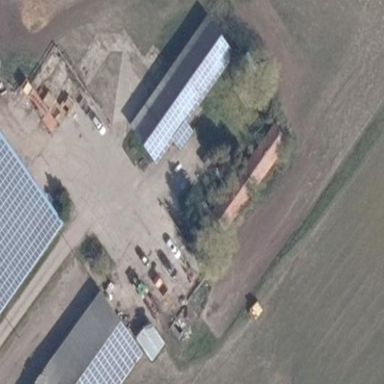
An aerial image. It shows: Solar-powered generator at farm auxiliary building. The generator is small installation using solar photovoltaic panels.